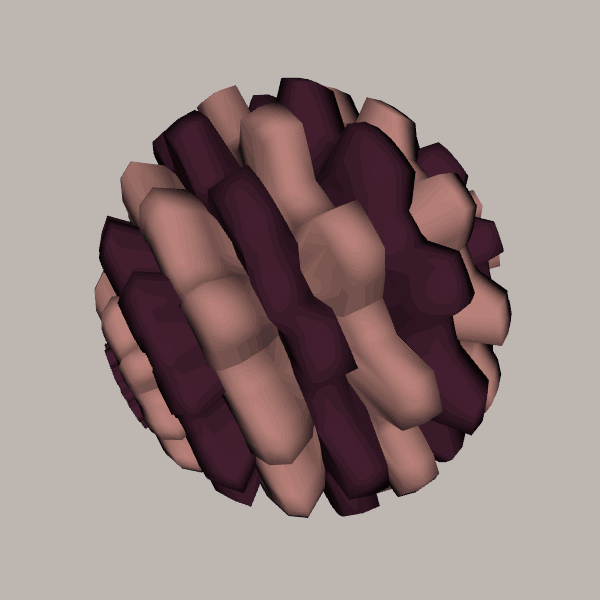
Background: light